Question: First of all I apologize for this rather generic question. I have a data matrix where each row represent a different video and each column represent the f-measure that different object trackers achieve. I need to obtain a plot which looks like this:

I have been told that this plot can be obtained using matlab but I already checked the entire plot catalog without results..is there some magical way to obtain this that I'm missing?
Don't know if it helps, my data matrix looks like this:
'''
0.5204 0.5187 0.4838 0.6406 0.4326 0.2271
0.2793 0.1177 0.1767 0.2397 0.2251 0.2138
0.2314 0.0206 0.5091 0.0698 0.4575 0.1406
0.0472 0.1602 0.6372 0.5745 0.3769 0.0294
0.1211 0.0333 0.4342 0.0801 0.0147 0.0389
0.2552 0.5786 0.2446 0.5532 0.3607 0.0984
0.0867 0.1457 0.0237 0.0294 0.1834 0.1492
0.1565 0.0973 0.1303 0.0879 0.1118 0.0756
'''
Thanks for any input!
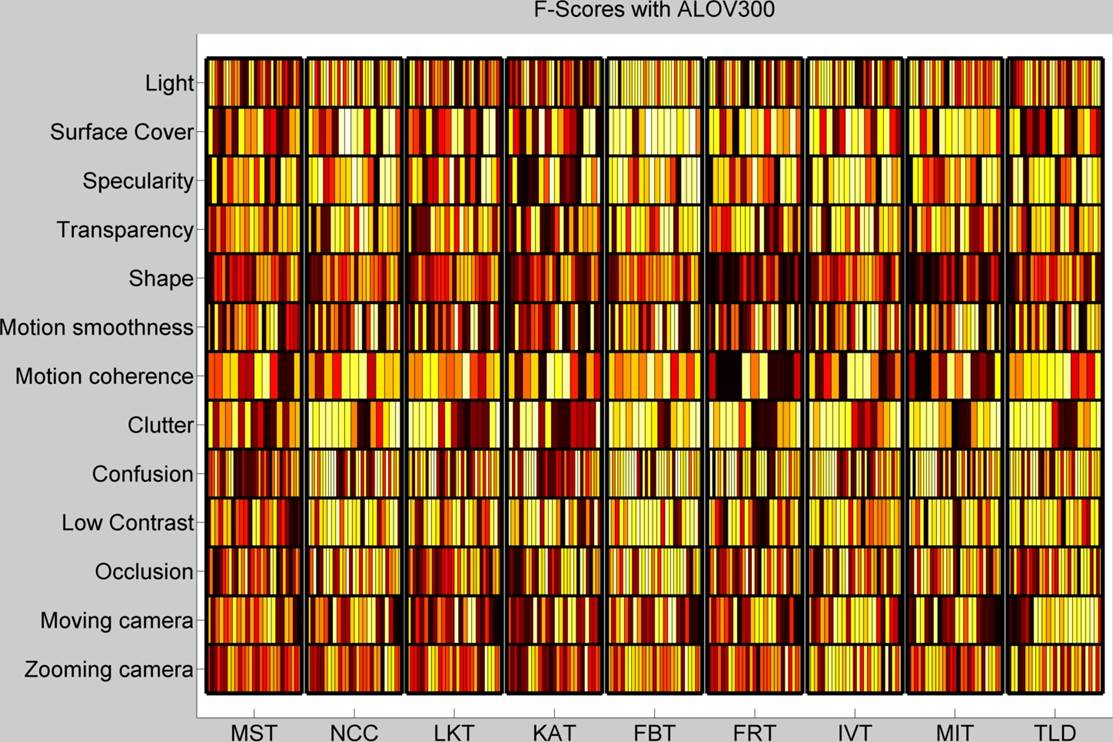
Answer: You can achieve this using the <URL> function. You would call it like so:
'''
pcolor(C);
'''
'pcolor' creates a pseudo-coloured checkerboard plot. You provide it a matrix 'C', and it will colour each element based on the elements provided in 'C' using a 'colormap'. The default 'colormap' is 'jet'. The various colour maps you can use look like this:
<URL>
<URL>
Using 'jet', bluer values tend to gravitate to lower values while red values gravitate to higher values. Given the above plot in your post, 'copper' seems to be the best fit. If you want to change the colour map, simply call 'pcolor' to first produce the plot, then call 'colormap(str)' where 'str' is the name of the colour map you want to use. Take note that I didn't include single quotes with the name as it isn't a string. Also, 'pcolor''s default behaviour is that the last row and last column are not used. However, the data be used when plotting the checkerboard. As you want to use the values in your matrix, we should pad the last row and last column with the of all of your data. As 'F'-scores contain 0, we can pad the last row and last column with zeroes.
As an example, let's create the plot using 'pcolor'. We can also specify custom x and y axis labels as well to mimic what you see above in your post's figure. Assuming your data is stored in 'A', we can do:
'''
%// Define your data matrix and store it in A first
figure;
Apad = [A zeros(size(A,1),1); zeros(1,size(A,2)) 0];
pcolor(Apad);
colormap(copper);
set(gca, 'XTick', 1.5:6.5);
set(gca, 'YTick', 1.5:8.5);
set(gca,'XTickLabel',{'Tracker 1', 'Tracker 2', 'Tracker 3', 'Tracker 4', 'Tracker 5', 'Tracker 6'});
set(gca,'YTickLabel',{'Video 1', 'Video 2', 'Video 3', 'Video 4', 'Video 5', 'Video 6', 'Video 7', 'Video 8'});
title('Plotting F-scores for each tracker and video');
axis ij; %// Flip co-ordinate system - IMPORTANT!
'''
Take a look at what I did with the those four 'set' statements. If you want the labels to be in the middle rather than where the grid is defined, I set the tick properties to start at the halfway mark in between each square, then progressed linearly by 1. Similarly, I customized the x and y labels per tick to be Tracker 1 - 6 and Video 1 - 8. You can change these strings to be whatever you wish that suits your purposes. Also, take note that I had to the co-ordinate system as the origin of the data when you're plotting with 'pcolor' assume that it's at the lower left corner, when your data's origin is at the top left corner. If you want to escape this flipping, you can easily use @MacDuff's solution too.
The output I finally get is:

As you can see, darker values mean a lower 'F'-score, while brighter values correspond to higher 'F'-scores. Also take note that the video labels are inverted. Video 1 starts at the top while Video 8 is located at the bottom. Take note of this before you start changing the y labels to suit your purposes.
Hope this helps!